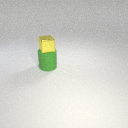
large green rubber cylinder below small yellow metal cube